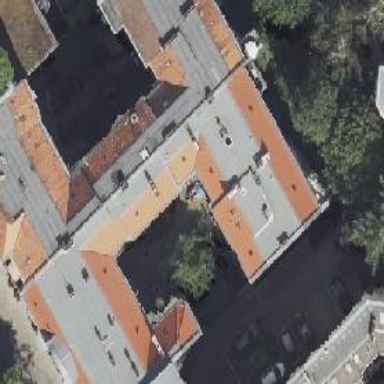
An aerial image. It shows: Apartments building with saltbox roof shape.